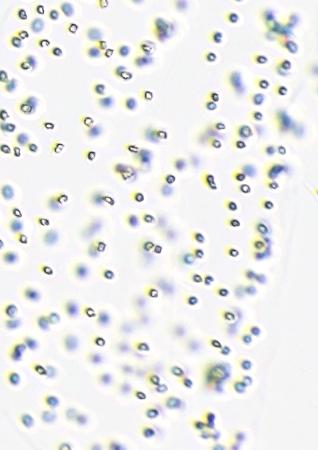
Label: Phaeocystis